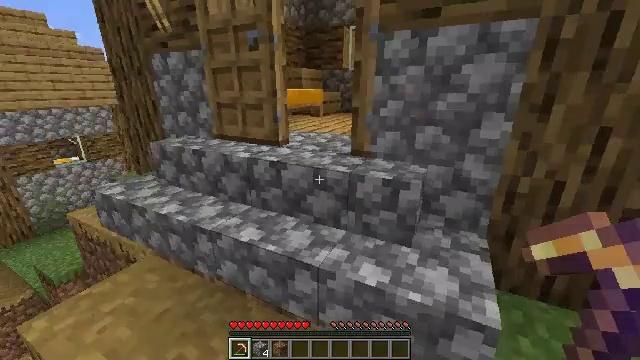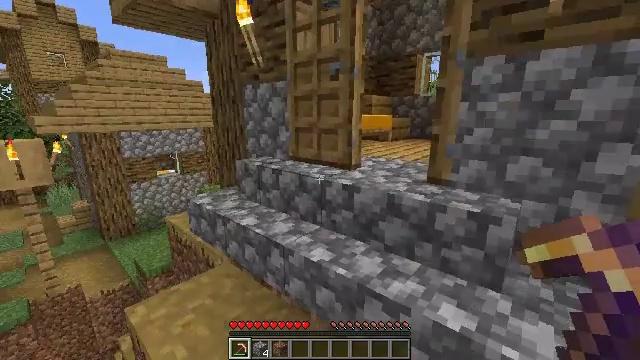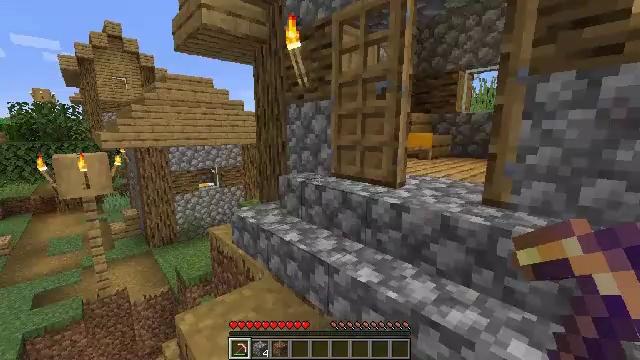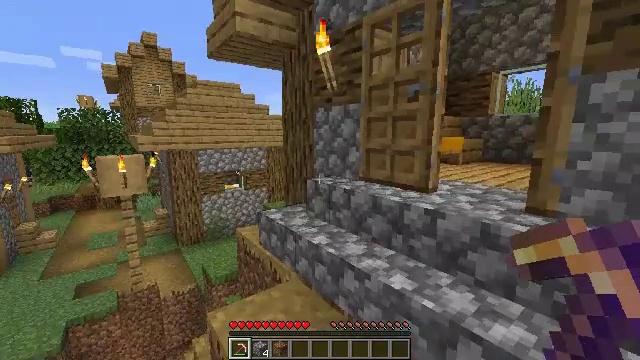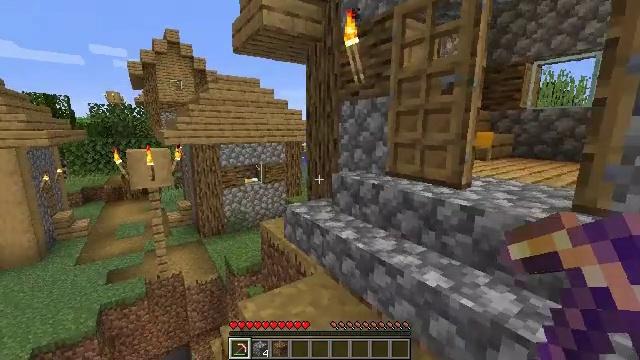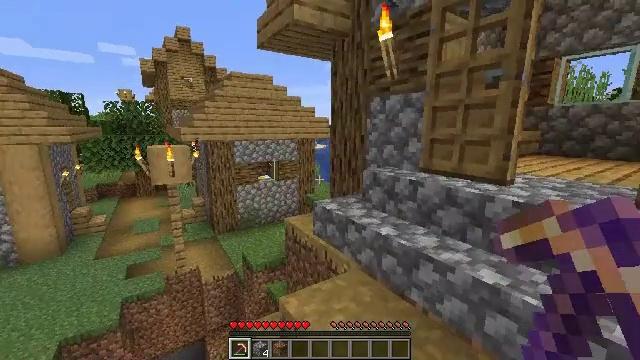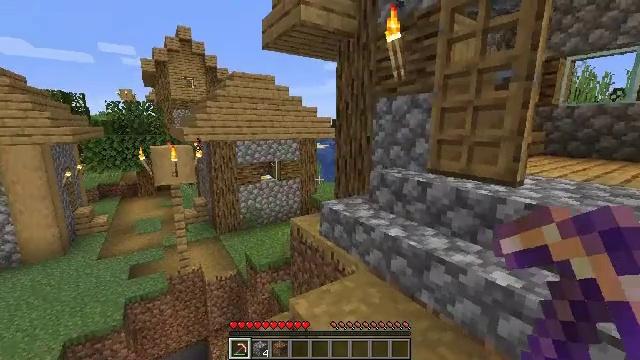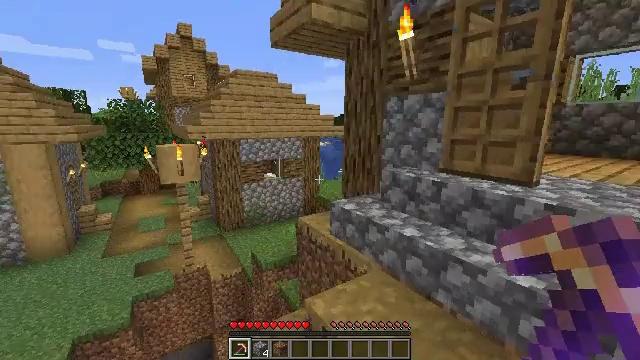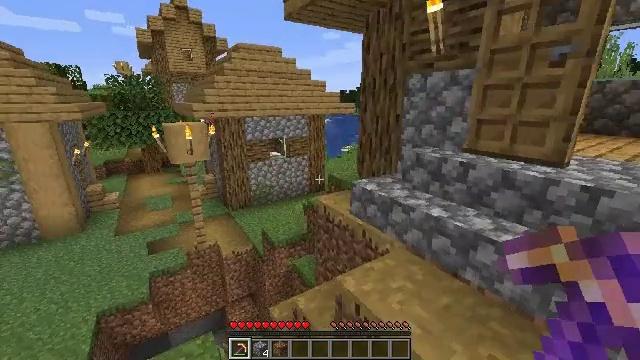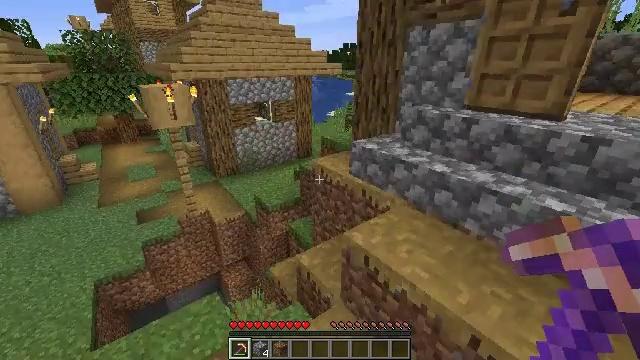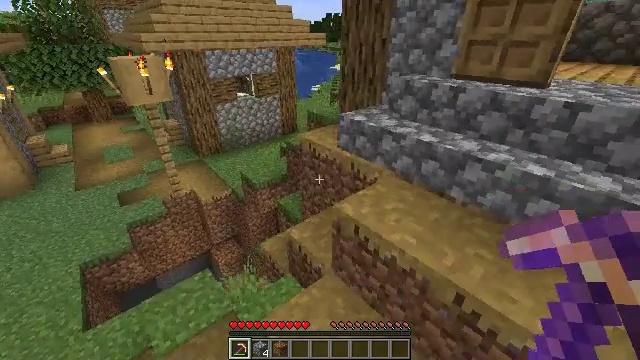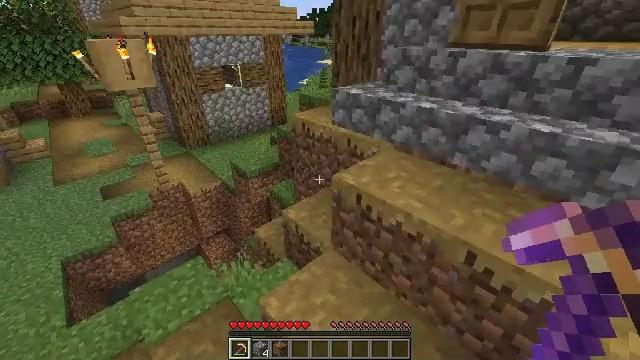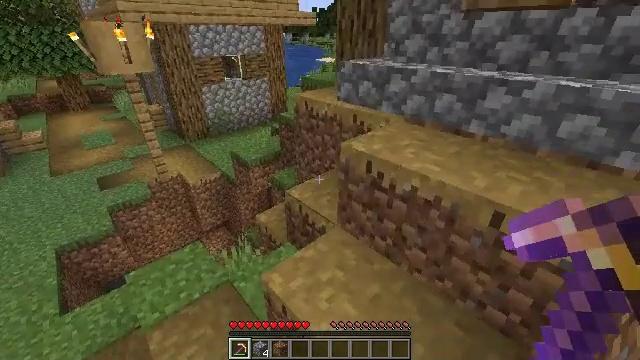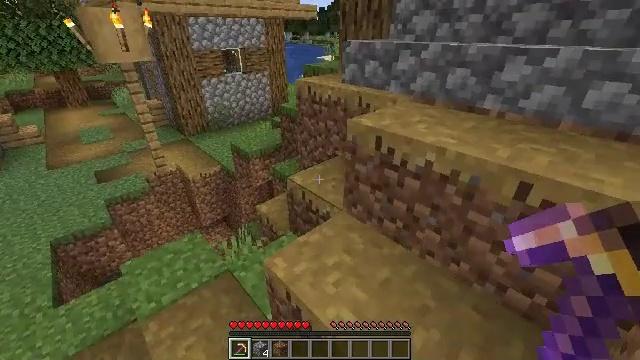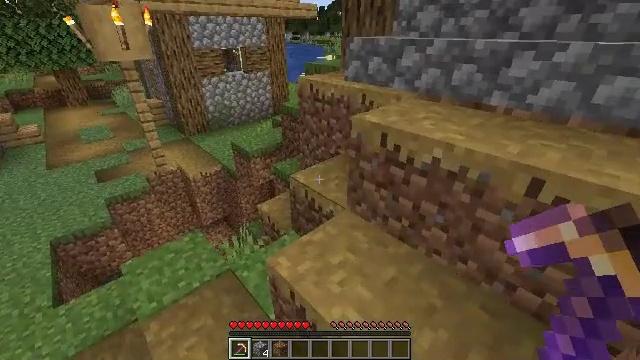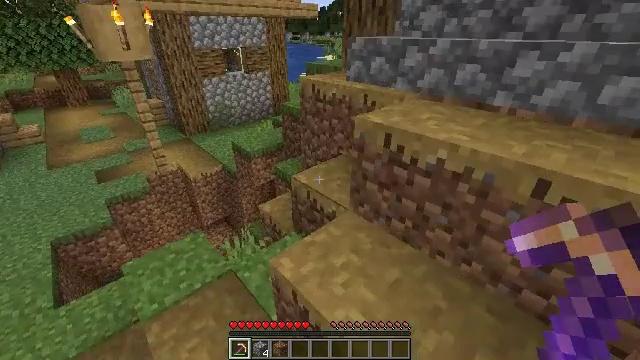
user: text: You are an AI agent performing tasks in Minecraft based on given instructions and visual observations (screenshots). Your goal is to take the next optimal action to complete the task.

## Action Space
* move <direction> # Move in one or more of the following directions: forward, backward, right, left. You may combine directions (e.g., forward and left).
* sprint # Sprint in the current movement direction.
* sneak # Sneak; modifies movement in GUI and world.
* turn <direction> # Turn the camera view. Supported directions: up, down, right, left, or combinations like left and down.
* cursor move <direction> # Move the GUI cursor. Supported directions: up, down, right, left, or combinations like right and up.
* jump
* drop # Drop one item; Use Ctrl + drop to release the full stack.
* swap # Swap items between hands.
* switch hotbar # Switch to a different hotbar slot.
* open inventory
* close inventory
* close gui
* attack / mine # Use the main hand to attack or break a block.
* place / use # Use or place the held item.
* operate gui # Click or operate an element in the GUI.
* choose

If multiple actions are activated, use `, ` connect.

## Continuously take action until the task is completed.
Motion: motion action
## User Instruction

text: Collect materials like stripped oak wood.
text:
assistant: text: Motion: move left, turn left and up
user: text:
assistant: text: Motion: move left, turn left and up
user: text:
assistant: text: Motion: move left, turn left
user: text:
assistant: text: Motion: move left, turn left and down
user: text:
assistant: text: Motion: move left, turn left
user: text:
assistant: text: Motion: move left
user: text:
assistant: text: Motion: move left
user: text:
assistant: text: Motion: move left, turn down
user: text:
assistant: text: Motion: turn right and down
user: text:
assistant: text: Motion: turn right and down
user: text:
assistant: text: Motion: turn right
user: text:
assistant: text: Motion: move forward
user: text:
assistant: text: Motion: move forward
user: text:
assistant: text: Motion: no_op
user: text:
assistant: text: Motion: no_op
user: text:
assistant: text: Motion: no_op
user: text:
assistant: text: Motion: turn left
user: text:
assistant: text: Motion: turn left and up
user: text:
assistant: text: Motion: move left, turn left and up
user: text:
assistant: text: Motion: move forward and move left, turn left and up
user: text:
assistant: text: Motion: move forward and move left, turn left
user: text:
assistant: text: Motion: move forward
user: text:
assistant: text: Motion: move forward
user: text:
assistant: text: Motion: move forward
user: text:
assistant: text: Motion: move forward
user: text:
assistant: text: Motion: move forward
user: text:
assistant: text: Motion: move forward, turn down
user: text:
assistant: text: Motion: move forward, turn down
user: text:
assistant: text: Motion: move forward, turn down
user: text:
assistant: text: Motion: move forward, turn right and down